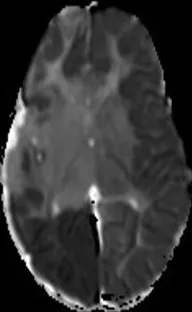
(B,C) Diffusion weighted image of the brain showing extensive areas of increased signal intensity with corresponding low ADC value, suggestive of hypoxic/ischemic brain injury.
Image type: radiology (mri)